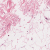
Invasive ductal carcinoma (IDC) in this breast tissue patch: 0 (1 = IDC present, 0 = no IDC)